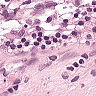
Metastatic tissue present: no